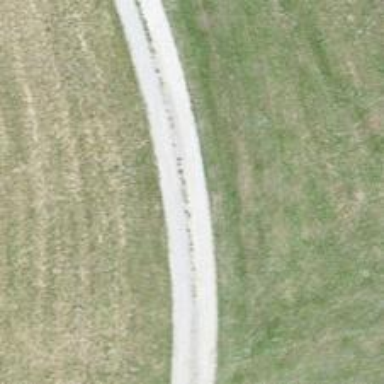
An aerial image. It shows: Track with compacted grade2 surface.